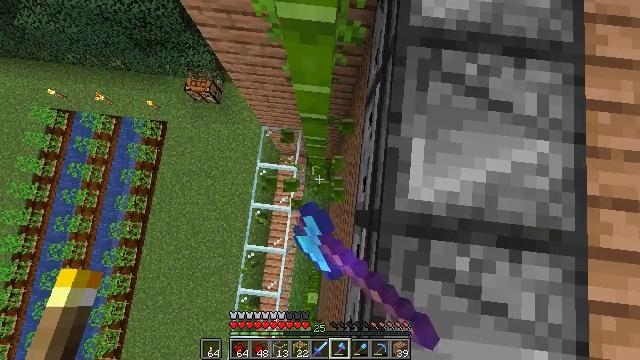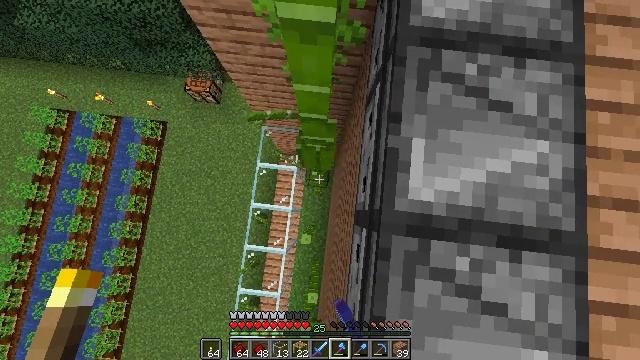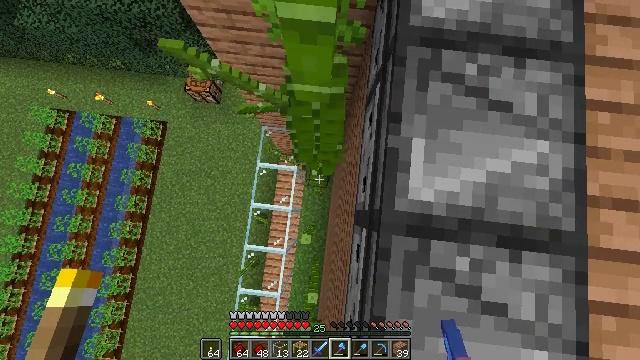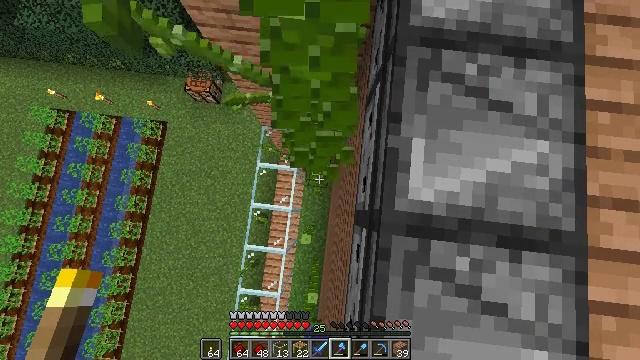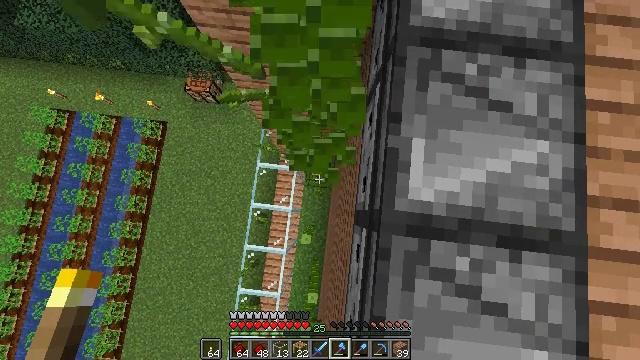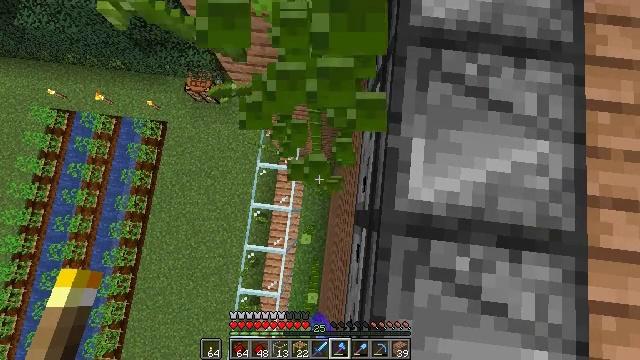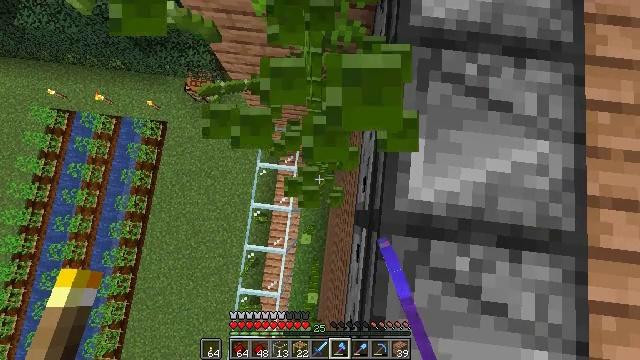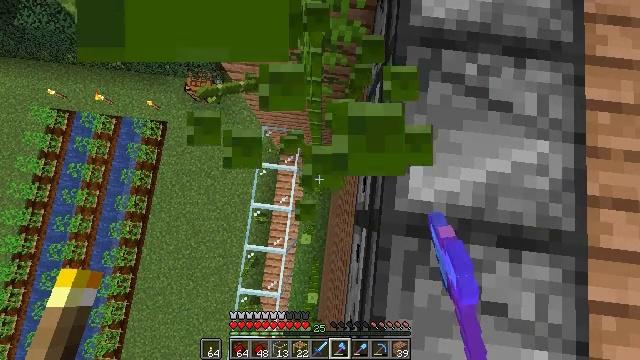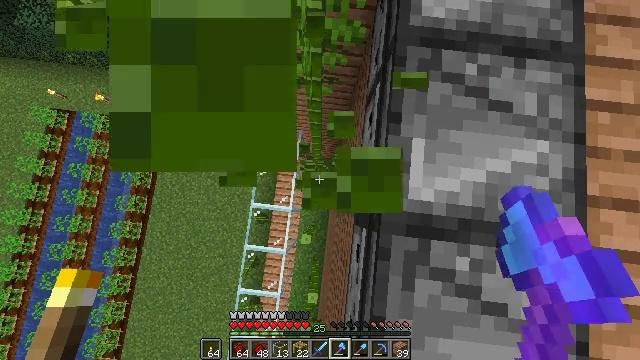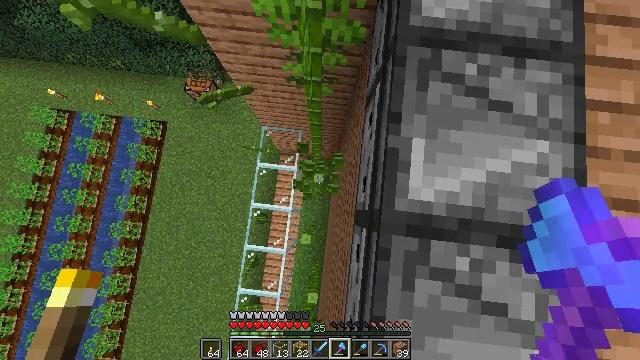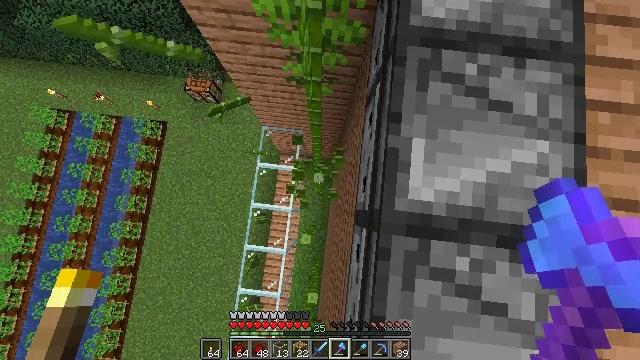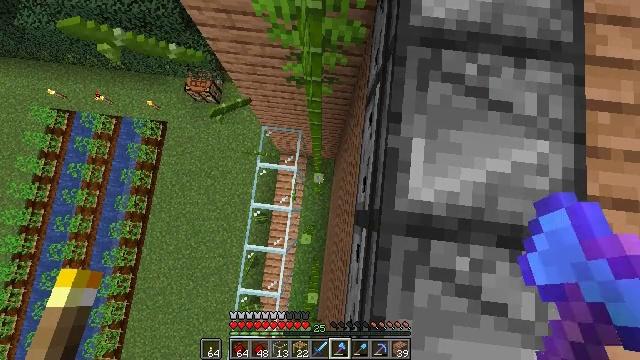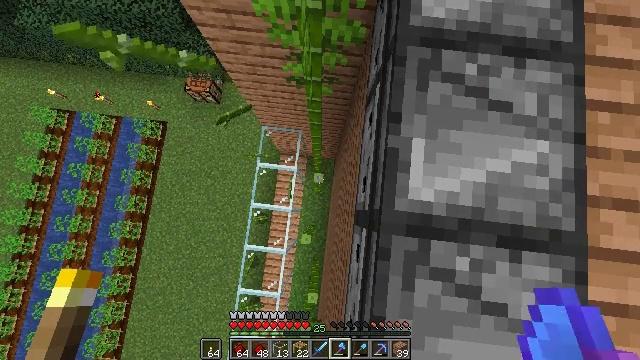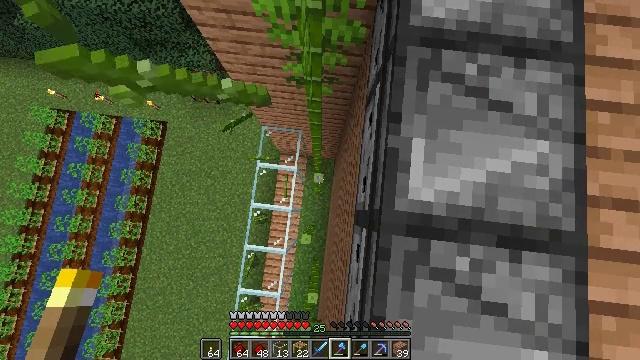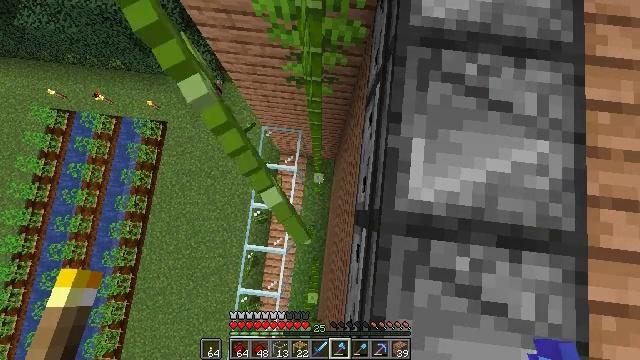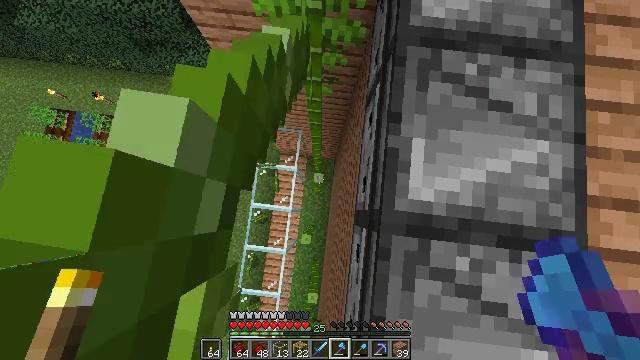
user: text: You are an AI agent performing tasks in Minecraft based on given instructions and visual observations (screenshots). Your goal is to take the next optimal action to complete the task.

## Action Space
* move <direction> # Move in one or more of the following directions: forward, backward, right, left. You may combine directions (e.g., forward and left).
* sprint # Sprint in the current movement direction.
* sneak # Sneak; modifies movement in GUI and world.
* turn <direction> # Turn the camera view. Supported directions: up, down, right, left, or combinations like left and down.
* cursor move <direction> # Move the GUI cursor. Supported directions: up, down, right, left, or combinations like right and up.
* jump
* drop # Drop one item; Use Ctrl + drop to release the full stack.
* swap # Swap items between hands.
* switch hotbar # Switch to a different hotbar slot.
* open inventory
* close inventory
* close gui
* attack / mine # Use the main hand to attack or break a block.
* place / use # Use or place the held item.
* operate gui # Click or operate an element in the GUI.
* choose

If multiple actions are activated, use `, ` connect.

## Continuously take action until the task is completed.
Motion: motion action
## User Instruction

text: Mine bamboo with your hand.
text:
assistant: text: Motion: sneak, attack / mine
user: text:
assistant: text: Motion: sneak, attack / mine
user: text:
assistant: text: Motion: sneak, attack / mine
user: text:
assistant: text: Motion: sneak, attack / mine
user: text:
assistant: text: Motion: sneak, attack / mine
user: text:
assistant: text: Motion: sneak, attack / mine
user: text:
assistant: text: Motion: sneak, attack / mine
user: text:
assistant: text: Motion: sneak, attack / mine
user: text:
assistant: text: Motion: sneak, attack / mine
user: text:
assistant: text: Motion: sneak, attack / mine
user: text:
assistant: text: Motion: sneak, attack / mine
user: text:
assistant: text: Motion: sneak, attack / mine
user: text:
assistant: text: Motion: sneak, attack / mine
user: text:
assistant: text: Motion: sneak, attack / mine
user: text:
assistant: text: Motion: sneak, attack / mine
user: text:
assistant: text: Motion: sneak, attack / mine
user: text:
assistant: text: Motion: sneak, attack / mine
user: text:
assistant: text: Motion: sneak, attack / mine
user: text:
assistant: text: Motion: sneak, attack / mine
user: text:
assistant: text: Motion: sneak, attack / mine
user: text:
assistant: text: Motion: sneak, attack / mine
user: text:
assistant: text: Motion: sneak, attack / mine
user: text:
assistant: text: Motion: sneak, attack / mine
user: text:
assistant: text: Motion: sneak, attack / mine
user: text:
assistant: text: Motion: sneak, attack / mine
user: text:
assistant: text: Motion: sneak, attack / mine
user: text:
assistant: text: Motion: sneak, attack / mine
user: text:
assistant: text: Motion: sneak, attack / mine
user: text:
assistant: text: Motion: move forward, sneak, attack / mine
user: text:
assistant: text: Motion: move forward, sneak, attack / mine